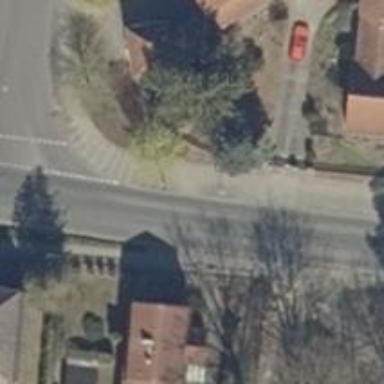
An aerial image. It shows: Unmarked road crossing.